Question: I'm trying to make my own bad word filter, and it works great, exept when I have multiple words in a sentence. So now What it does is, it takes the values out of the database and then loops trugh it and must replace the ad words.
Let me say I have (in dutch) this sentence: 'Deze kanker zooi moet eens stoppen! Het is godverdomme altijd het zelfde zooitje.'. These are the words that must been replaced in the database:
'kanker' and 'godverdomme'.
So I have in my database:

Thats all good, exept when the 2 ords must been replaced, then it doesn't want to replace...
My helper function:
'''
public static function Filter($value)
{
$badwords = DB::table('badwords')->get();
foreach ($badwords as $badword)
{
$replaced = str_ireplace($badword->bad_word, $badword->replacement, $value);
}
return $replaced;
}
'''
Hope someone can help me :)
Kindest regards,
Robin
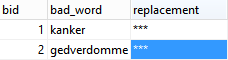
Answer: For each iteration in your foreach loop, you set the value of '$replaced' to whatever 'str_ireplace' returns.
At the end of the function you will return a value where the last bad word should have been replaced.
'str_ireplace' takes either a single string value or an array of string values to replace as first and second parameter which means that you instead could create two arrays, which you fill in the'foreach' loop and then run the 'str_ireplace' after the loop, something like:
'''
$words = [];
$replace = [];
foreach ($badwords as $badword) {
array_push($words, $badword->bad_word);
array_push($replace, $badword->replacement);
}
return str_ireplace($words, $replace, $value);
'''